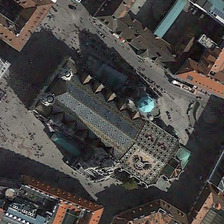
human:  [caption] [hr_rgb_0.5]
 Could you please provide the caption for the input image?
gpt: the church located in the center of this area is decorated with splendid patterns .

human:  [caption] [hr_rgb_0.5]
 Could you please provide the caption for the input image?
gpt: many buildings are around a rectangular church .

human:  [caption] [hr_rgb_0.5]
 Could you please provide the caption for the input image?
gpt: many buildings are around a rectangular church .

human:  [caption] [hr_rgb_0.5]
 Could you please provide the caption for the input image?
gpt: the church located in the center of this area is decorated with splendid patterns .

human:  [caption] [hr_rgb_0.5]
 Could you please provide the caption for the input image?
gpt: many buildings are around a rectangular church .